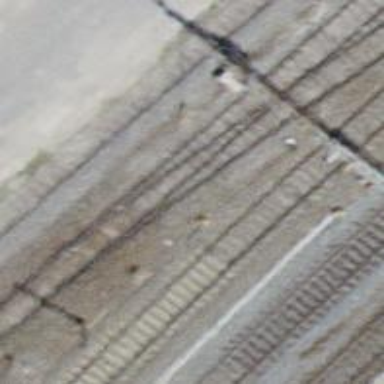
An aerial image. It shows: Rail siding with electrified tracks using contact line.